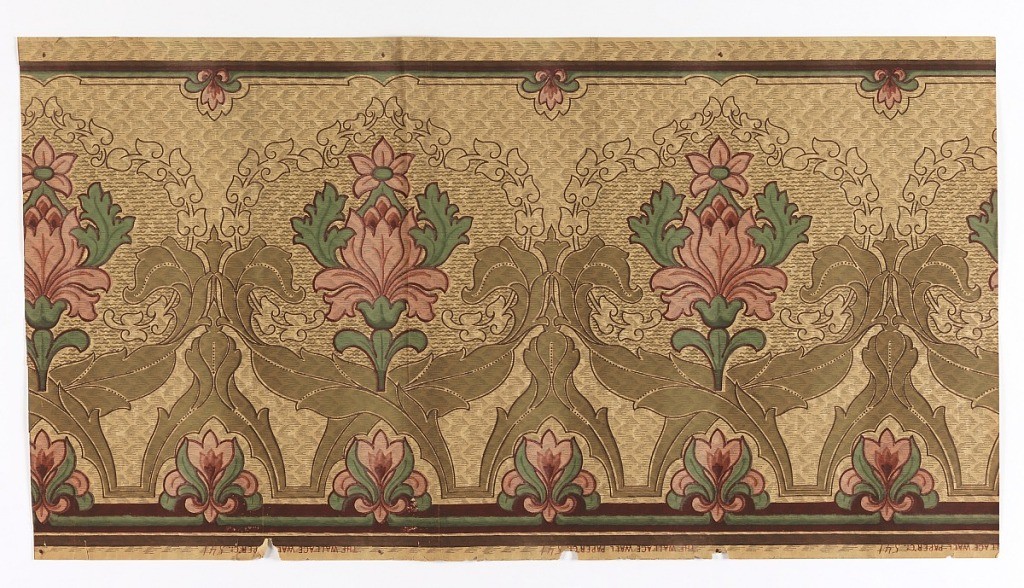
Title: Frieze
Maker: Wallace Wall-Paper Co., Cortland, New York
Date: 1905–1915
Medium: Machine-printed paper
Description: Very stylized art nouveau floral design. Large-scale tulips enclosed in foliate framework. Band of small floral motifs along bottom edge. Printed on a chevron-like patterned background. Printed in pink, green, tan and black.